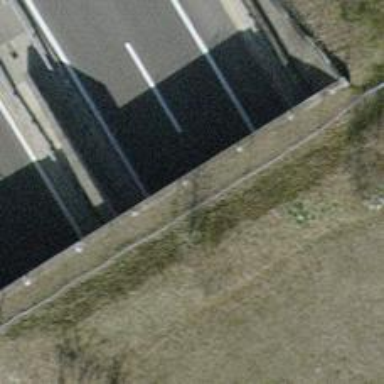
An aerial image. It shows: Tunnel on the asphalt motorway.